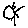
Label: sun